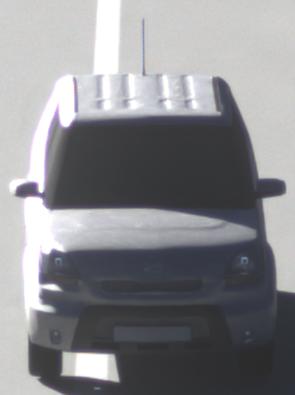
Make: KIA
Model: Soul 1.6
Detailed model: Soul (AM)
Model produced from: 2009/02
Model produced until: 2009/11
Doors: 5
Color: white
Road condition: dry road
Daytime: sunrise or sunset
Contrast: medium contrast